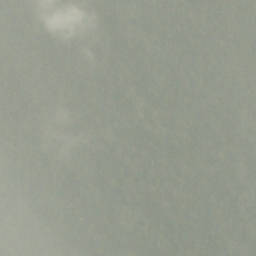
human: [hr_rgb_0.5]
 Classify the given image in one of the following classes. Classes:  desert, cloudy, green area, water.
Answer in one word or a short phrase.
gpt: cloudy